Current action and preconditions to check: trajectory_clear

Your task: For each precondition in the list above, predict whether it will hold at this action.

Consider the current scene as observed from the mobile robot's camera, and analyze the predicted future states of all dynamic agents (e.g., people, animals, vehicles, or any moving entities) within the NEXT SECOND.

IMPORTANT: Only answer "very likely" if you are absolutely certain—based on strong, clear evidence—that a dynamic agent will violate the precondition in the predicted future state. Do NOT answer "very likely" for unlikely, ambiguous, or low-probability risks.

Ask yourself for each precondition: Is there a high probability, with clear and convincing evidence, that the predicted future states of any dynamic agent will interfere with the predicted future state of the currently executing action within the NEXT SECOND, causing that precondition to fail?

Assess the risk level based on these predictions. Use "likely" or "very likely" if motions create a clear risk of interference.

Use "neutral" or "improbable" if agents are nearby but their predicted paths are clearly diverging or non-conflicting.

Failure Risk Categories: "very improbable", "improbable", "neutral", "likely", "very likely"

Answer Format: Output ONLY the probability_of_failure value from these categories: "very improbable", "improbable", "neutral", "likely", "very likely"

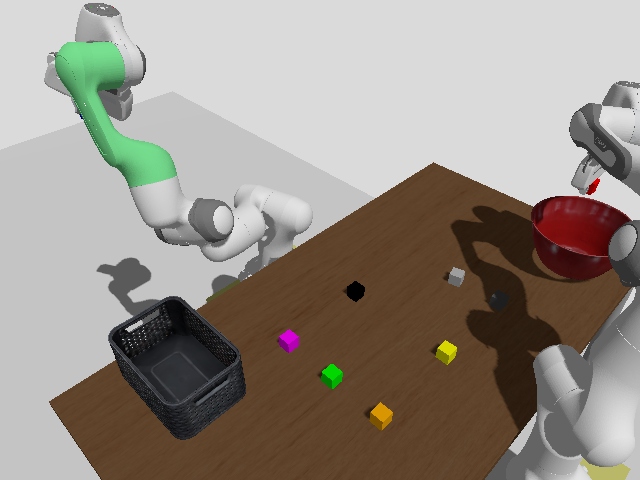

Answer: very improbable